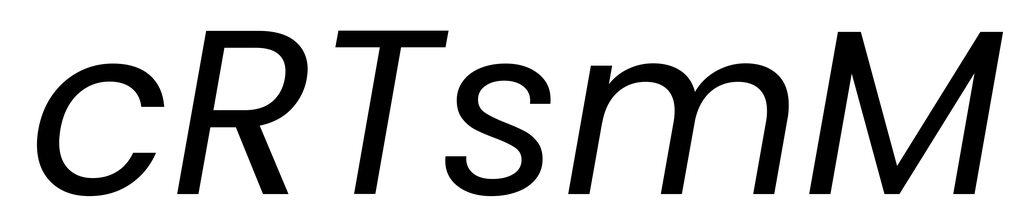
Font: Poppins-Italic